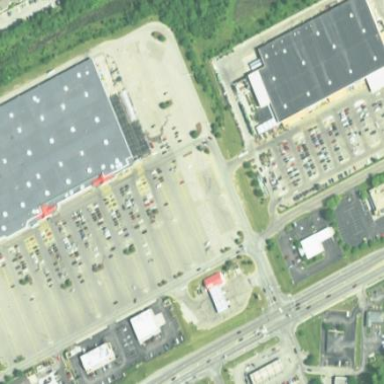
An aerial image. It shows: Retail area.